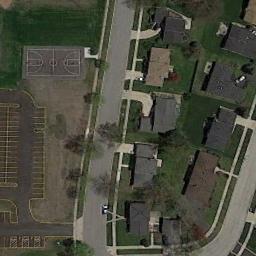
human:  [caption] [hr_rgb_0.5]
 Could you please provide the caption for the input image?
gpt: A basketball court next to a parking lot and some houses beside .

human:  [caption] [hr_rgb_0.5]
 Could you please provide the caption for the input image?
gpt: There is a basketball court in the middle of grass between a parking lot and many houses by the road .

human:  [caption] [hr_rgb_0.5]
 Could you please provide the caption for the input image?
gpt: Beside the basketball court and parking lots is the residential area,Surrounded by the roads .

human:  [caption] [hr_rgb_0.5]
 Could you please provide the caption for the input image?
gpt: There is a basketball court on the left side of the road .

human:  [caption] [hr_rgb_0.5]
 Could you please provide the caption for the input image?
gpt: A road is beside the basketball court .